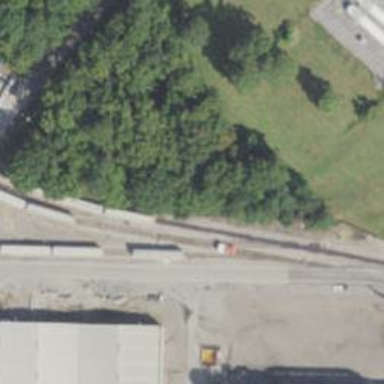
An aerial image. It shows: Rail spur service.